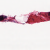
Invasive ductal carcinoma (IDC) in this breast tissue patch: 0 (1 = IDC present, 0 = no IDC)